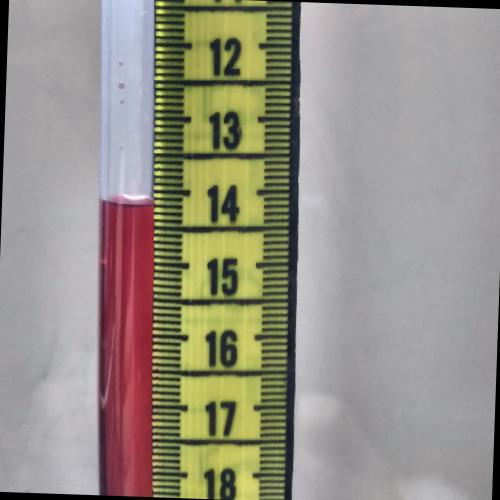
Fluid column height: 14.2 cm